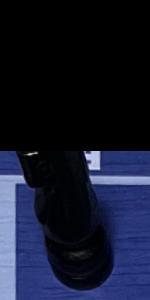
Label: Knight_Black